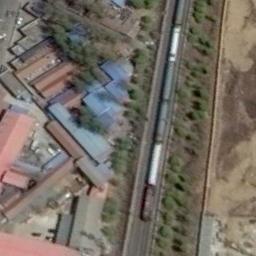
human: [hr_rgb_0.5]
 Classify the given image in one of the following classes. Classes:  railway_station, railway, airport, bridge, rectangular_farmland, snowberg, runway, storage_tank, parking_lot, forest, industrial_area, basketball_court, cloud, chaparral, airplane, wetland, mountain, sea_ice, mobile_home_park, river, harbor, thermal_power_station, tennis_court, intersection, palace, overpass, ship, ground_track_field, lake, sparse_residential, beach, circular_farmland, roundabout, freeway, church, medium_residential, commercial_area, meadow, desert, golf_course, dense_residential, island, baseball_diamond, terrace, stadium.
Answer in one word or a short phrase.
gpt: railway